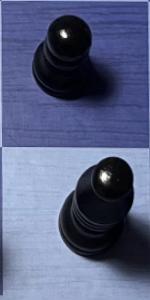
Label: Bishop_Black